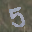
Label: 5